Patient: sex M, age 57
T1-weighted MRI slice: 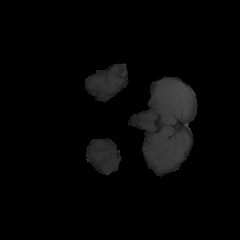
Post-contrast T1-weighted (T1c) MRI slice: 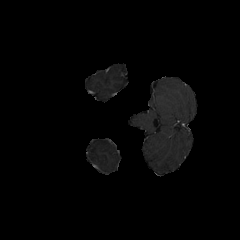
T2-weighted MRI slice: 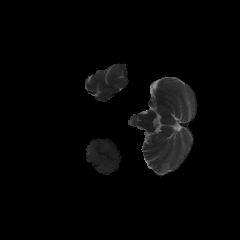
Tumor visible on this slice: no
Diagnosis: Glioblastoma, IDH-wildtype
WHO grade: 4